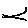
Label: line